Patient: sex M, age 26
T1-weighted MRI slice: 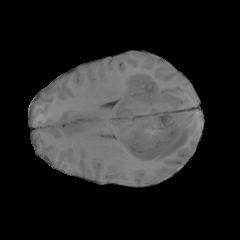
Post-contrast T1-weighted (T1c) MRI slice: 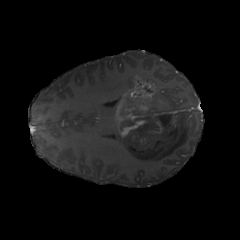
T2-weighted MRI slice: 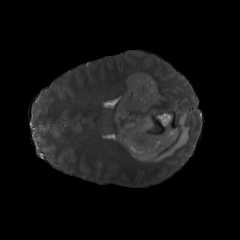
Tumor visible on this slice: yes
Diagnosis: Astrocytoma, IDH-mutant
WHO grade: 4